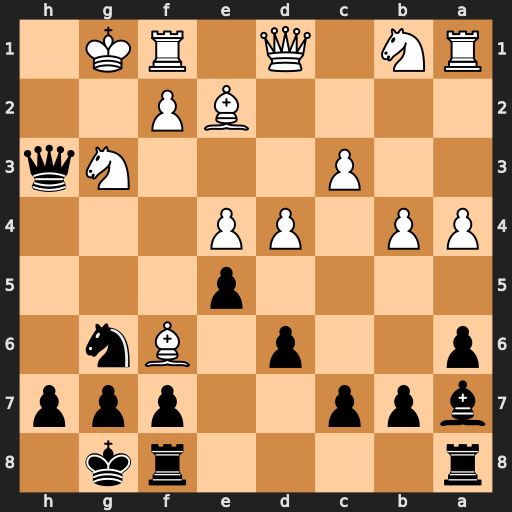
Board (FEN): r4rk1/bpp2ppp/p2p1Bn1/4p3/PP1PP3/2P3Nq/4BP2/RN1Q1RK1
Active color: b
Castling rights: -
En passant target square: -
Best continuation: Nf4 Bf3 gxf6